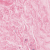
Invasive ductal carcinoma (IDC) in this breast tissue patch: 0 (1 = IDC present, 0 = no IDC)